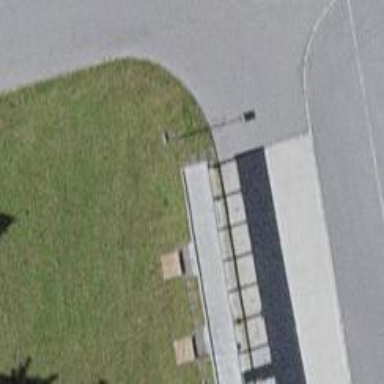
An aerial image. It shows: Charging station.